Question: This dreaded problem.
What I currently have
html:
'''
<html>
<body>
<div class="wrapper"></div>
<div class ="footer"></div>
</body>
</html
'''
css:
'''
* {
margin: 0;
}
html, body {
height: auto !important;
height: 100%;
}
.wrapper {
min-height: 100%;
height: auto !important;
height: 100%;
margin: 0;
}
.footer
height: 36px;
}
'''
The problem is when i inspect the rendered page with chrome a few problems I see:
1. The html tag has a height associated with it hmmm and its not the entire page height

2. so I have div inside of the wrapper div that extends past the wrapper, body, and html tag?
My best guess is that if i can get the html to the page height I could style the footer to page bottom.
I was considering using javascript to grab the true height in pixels and passing that to height and ditching the percent. Only problem is I still want to know whats going on!
Thanks,
JT
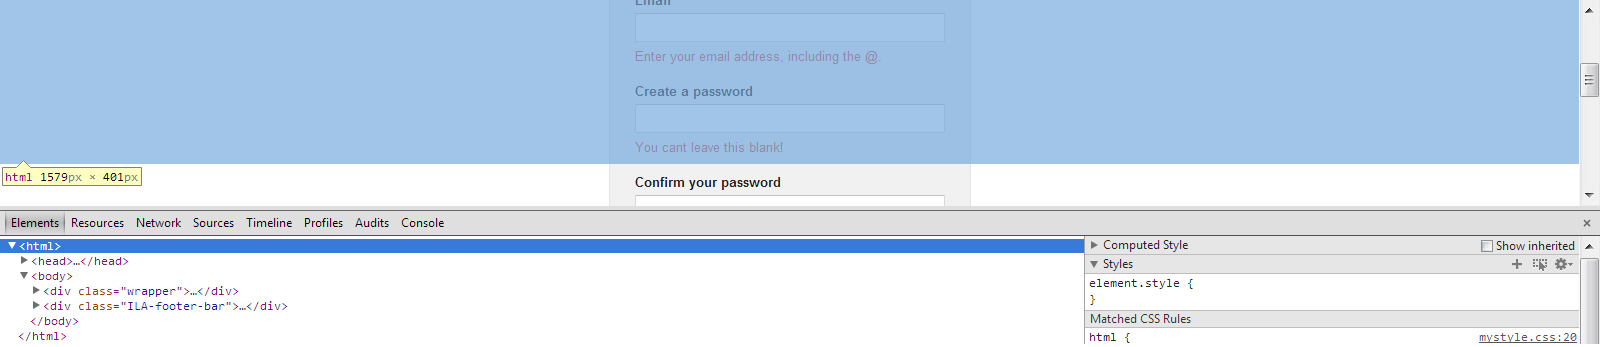
Answer: In the end I just made the html body tags set via pixels and not percent. Nothing I tried above satisfied me.